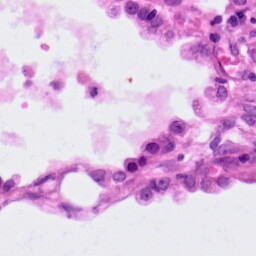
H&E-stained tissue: Lung